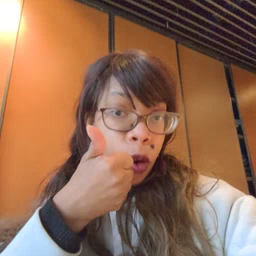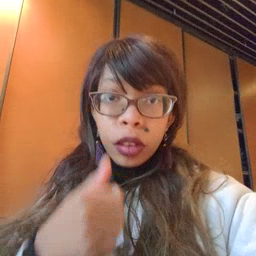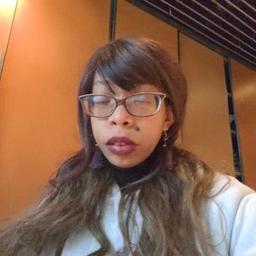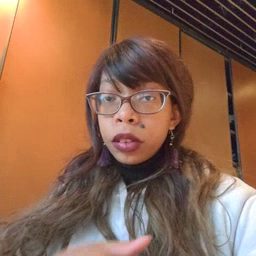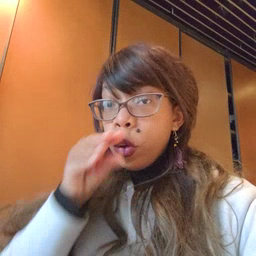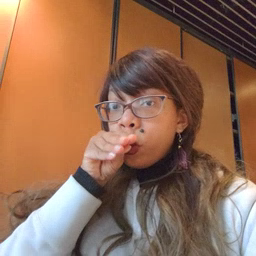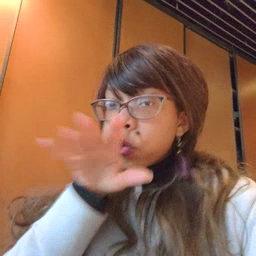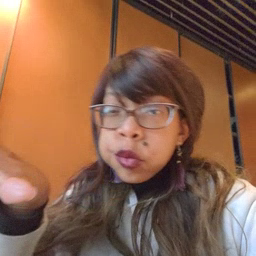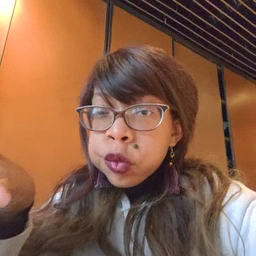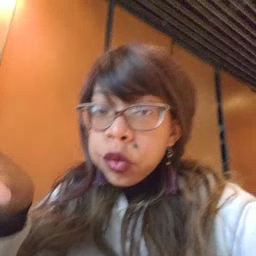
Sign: blow